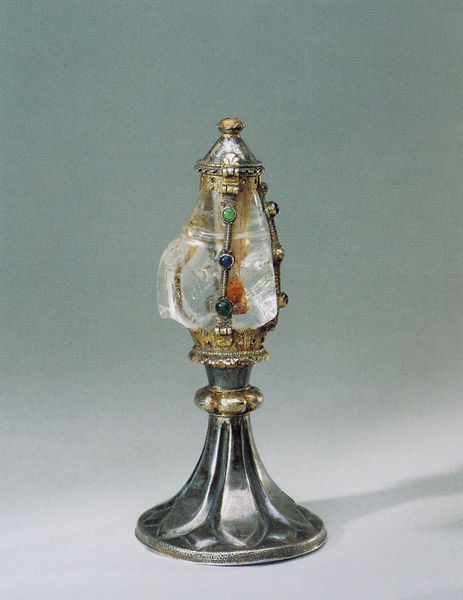
Titel: Ostensorium mit fischförmigem Bergkristallgefäß
Standort: Quedlinburg (EU - D - Sachsen-Anhalt)
Schlagwörter: blau, blätter, fuß, grün, glas, lampe, silber, stein, gold, edelsteine, perle, perlen, klar, metall, eisen, deckel, gefäß, zinn, böau, kristall, durchsichtig, edelstein, ständer, pokal, prunk, kunsthandwerk, reliquie, wulst, gral, bergkristall, quarz, goldschmiedearbeit, reliquienbehälter, muschelpokal, gefüß, kunshandwerk